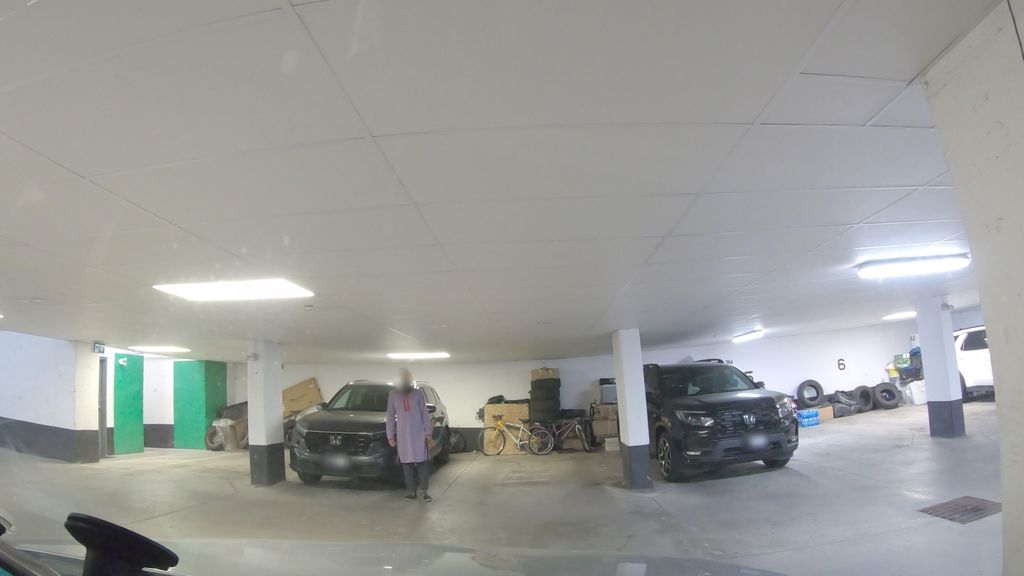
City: toronto